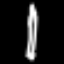
Label: pencil